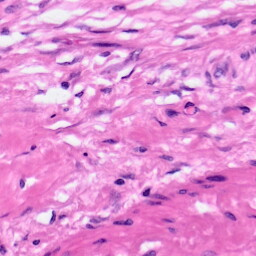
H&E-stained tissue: Pancreatic